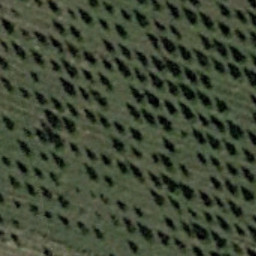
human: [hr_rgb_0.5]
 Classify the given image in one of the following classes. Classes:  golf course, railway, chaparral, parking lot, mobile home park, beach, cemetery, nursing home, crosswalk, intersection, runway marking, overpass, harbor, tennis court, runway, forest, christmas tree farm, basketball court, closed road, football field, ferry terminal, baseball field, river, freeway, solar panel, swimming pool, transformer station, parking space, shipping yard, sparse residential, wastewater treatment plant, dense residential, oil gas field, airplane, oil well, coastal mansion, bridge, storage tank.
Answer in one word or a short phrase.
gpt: christmas tree farm